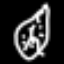
Label: clock